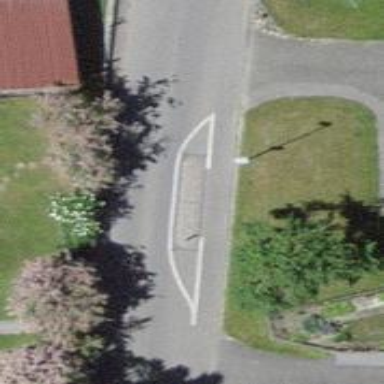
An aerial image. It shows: Chicane for traffic calming.